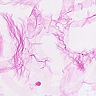
Metastatic tissue present: no